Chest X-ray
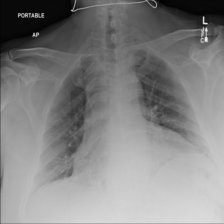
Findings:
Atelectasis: negative
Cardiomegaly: negative
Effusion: negative
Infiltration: negative
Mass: negative
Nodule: negative
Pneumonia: negative
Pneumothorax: negative
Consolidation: negative
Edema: negative
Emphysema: negative
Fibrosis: negative
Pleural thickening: negative
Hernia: negative